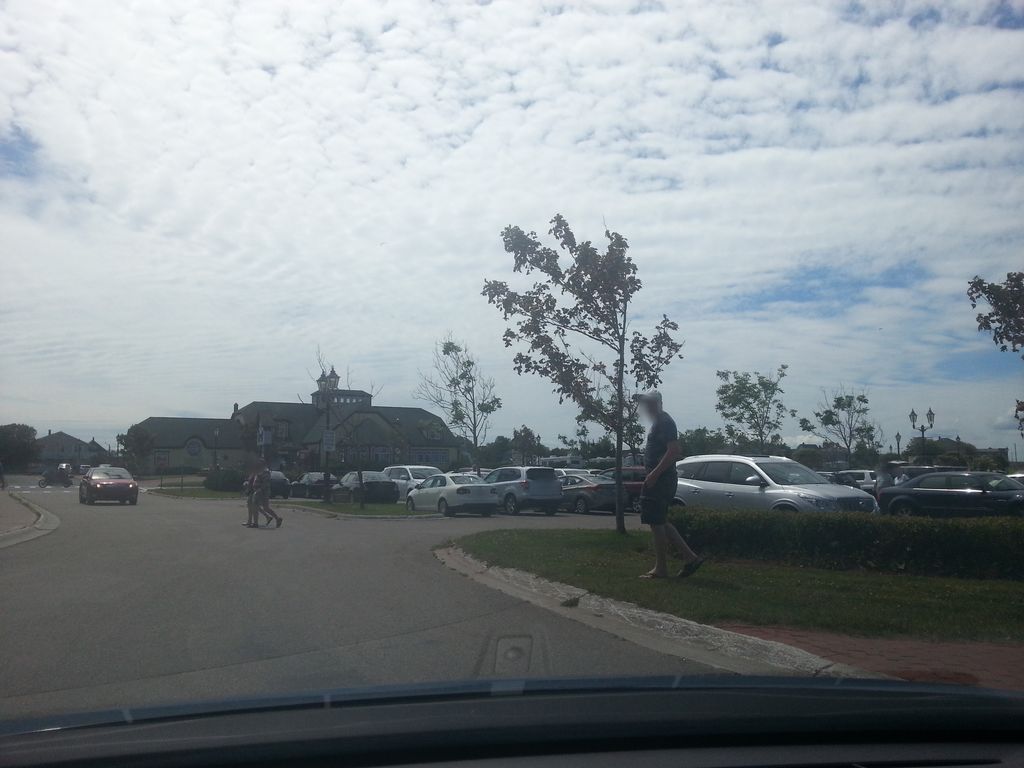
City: charlottetown